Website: walmart
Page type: review-order
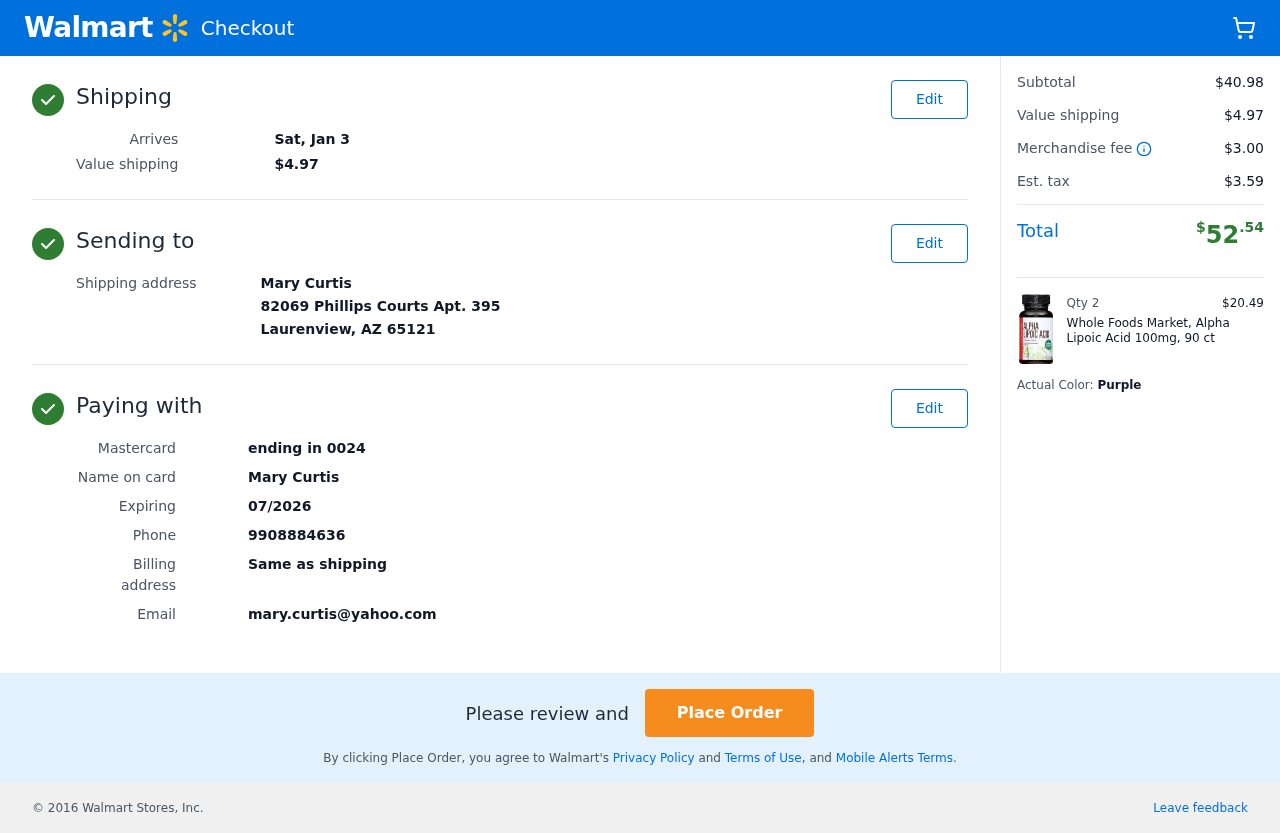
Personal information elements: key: PII_CARD_LAST4
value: ending in 0024
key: PII_CARD_TYPE
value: Mastercard
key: PII_CITY_STATE_ZIP
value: Laurenview, AZ 65121
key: PII_EMAIL
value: mary.curtis@yahoo.com
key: PII_FULLNAME
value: Mary Curtis
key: PII_PHONE
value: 9908884636
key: PII_STREET
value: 82069 Phillips Courts Apt. 395
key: PII_FULLNAME2
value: Mary Curtis
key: PII_CARD_EXPIRY
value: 07/2026
Product elements: key: PRODUCT1_NAME
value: Whole Foods Market, Alpha Lipoic Acid 100mg, 90 ct
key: PRODUCT1_PRICE
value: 20.49
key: PRODUCT1_QUANTITY
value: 2
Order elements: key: ORDER_DELIVERY_DATE
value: Sat, Jan 3
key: ORDER_SHIPPING_COST
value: $4.97
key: ORDER_SUBTOTAL
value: $40.98
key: ORDER_MERCHANDISE_FEE
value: $3.00
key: ORDER_TAX
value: $3.59
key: ORDER_TOTAL
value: $52.54